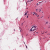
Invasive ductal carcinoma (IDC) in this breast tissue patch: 0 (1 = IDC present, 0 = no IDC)